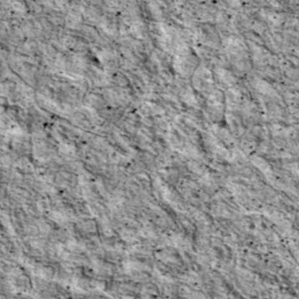
Label: non_frost